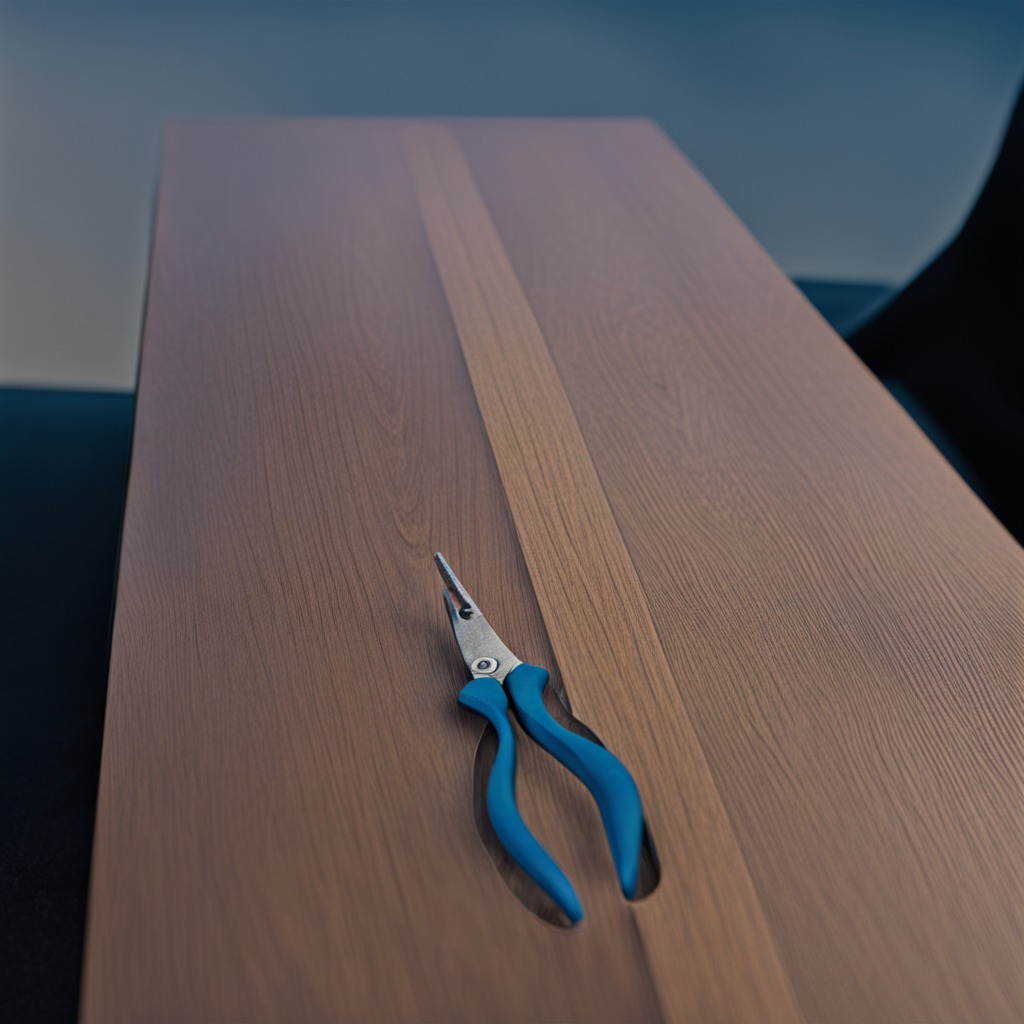
A plier is lying on the old table with faint burn marks in a small garage at twilight.